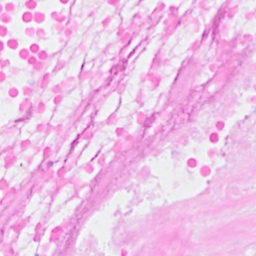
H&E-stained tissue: Breast